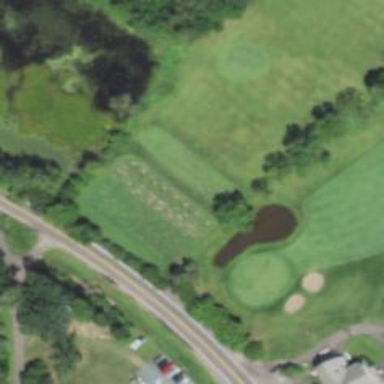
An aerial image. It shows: Driving range for golf on grass surface.